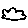
Label: cloud